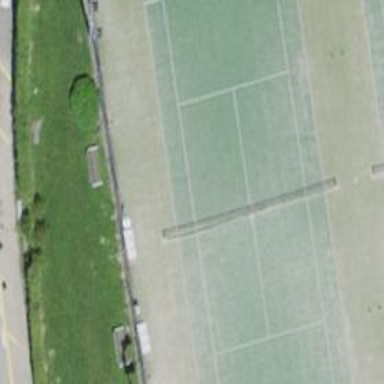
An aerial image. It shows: Tennis court in leisure pitch.